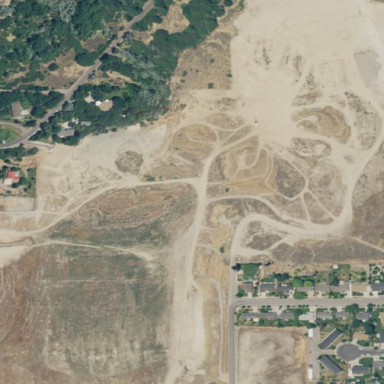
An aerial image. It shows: Quarry area with dirt ground cover. The quarry is source of sand and features natural scree landscape.